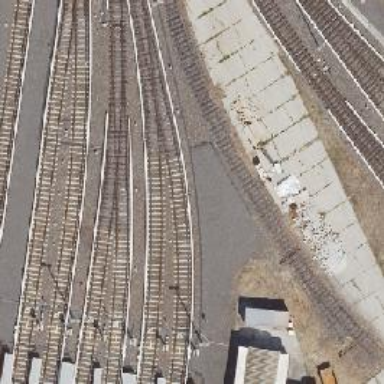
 with the electrification running at the bottom."